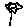
Label: flower